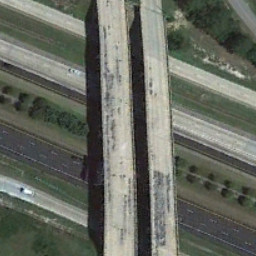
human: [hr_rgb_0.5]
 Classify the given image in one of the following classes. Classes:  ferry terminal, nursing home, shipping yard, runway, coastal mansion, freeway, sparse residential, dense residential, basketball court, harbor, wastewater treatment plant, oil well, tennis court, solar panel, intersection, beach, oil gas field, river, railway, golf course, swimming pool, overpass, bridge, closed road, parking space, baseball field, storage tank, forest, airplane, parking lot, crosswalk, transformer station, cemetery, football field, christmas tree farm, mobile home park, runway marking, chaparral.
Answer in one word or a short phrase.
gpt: overpass